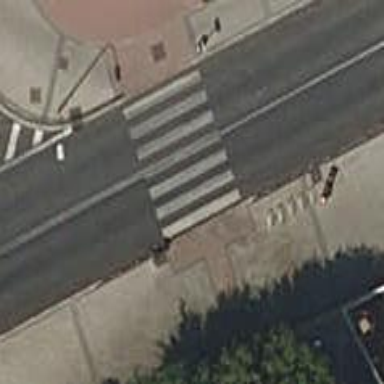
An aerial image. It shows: Marked road crossing.